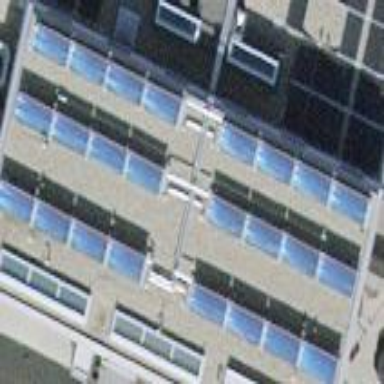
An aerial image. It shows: Solar thermal collector generator placed on the roof.